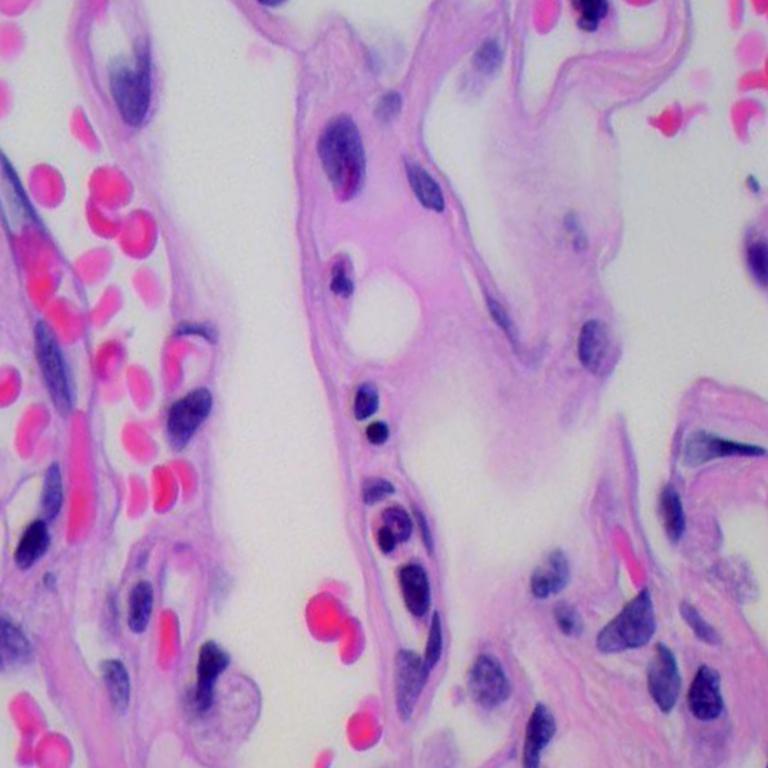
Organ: lung
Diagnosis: benign